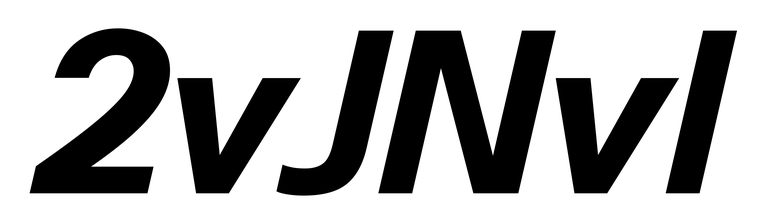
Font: InstrumentSans-Italic_Bold_Italic